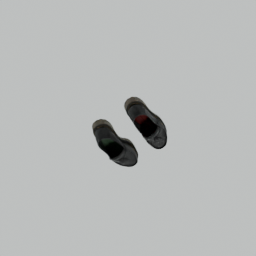
Label: people